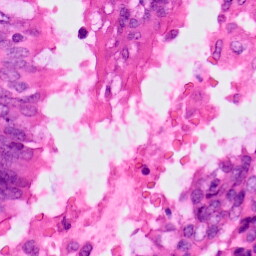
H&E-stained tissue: Lung